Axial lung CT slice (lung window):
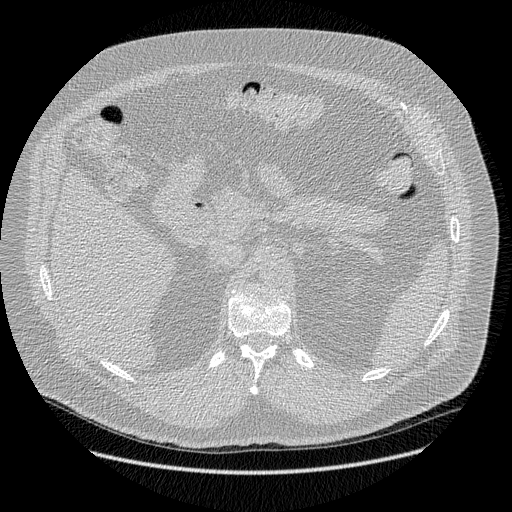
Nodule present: no